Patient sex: M
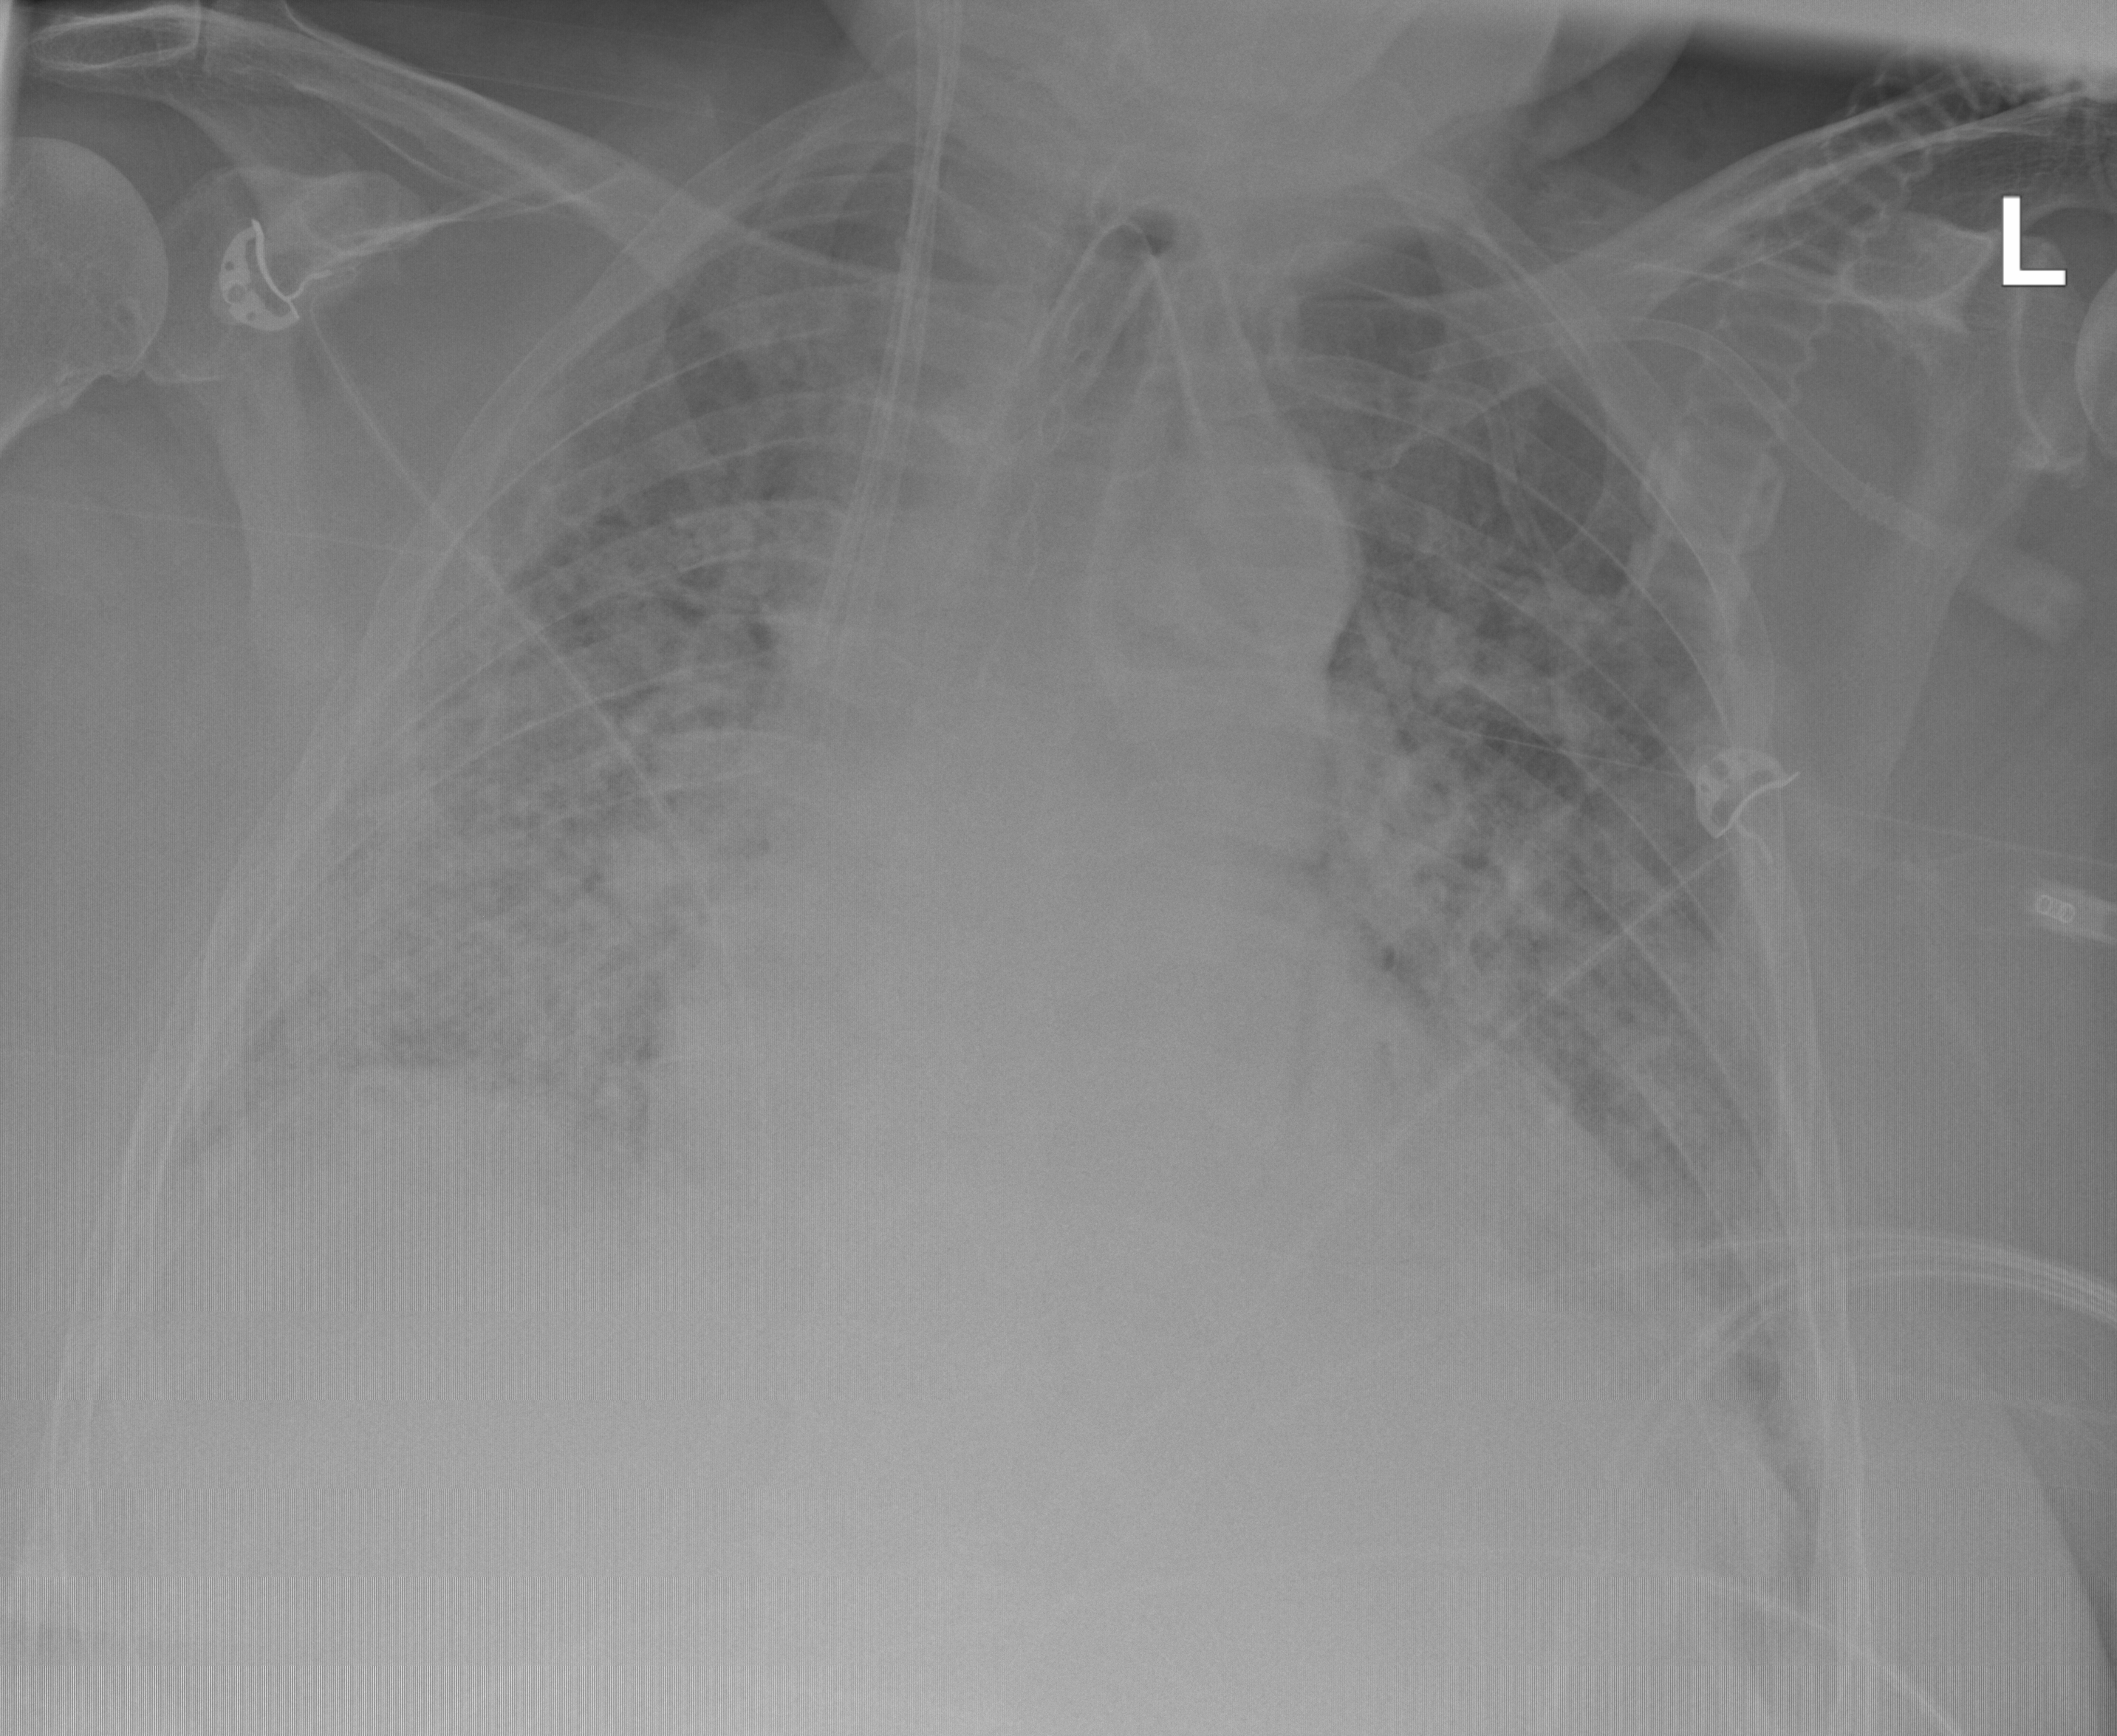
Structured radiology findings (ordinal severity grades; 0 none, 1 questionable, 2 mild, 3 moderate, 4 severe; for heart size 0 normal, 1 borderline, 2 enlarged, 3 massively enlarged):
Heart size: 2
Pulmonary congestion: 2
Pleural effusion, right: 2
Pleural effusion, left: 2
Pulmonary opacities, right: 3
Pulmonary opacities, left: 3
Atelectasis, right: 2
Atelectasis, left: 3